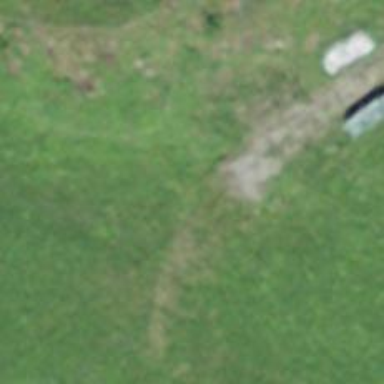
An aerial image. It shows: Grass track road with grade 5 tracktype.